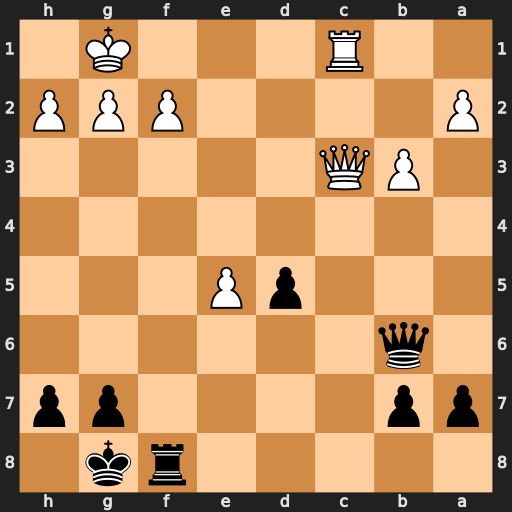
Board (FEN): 5rk1/pp4pp/1q6/3pP3/8/1PQ5/P4PPP/2R3K1
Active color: b
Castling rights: -
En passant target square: -
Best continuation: Qxf2+ Kh1 Qf1+ Rxf1 Rxf1#